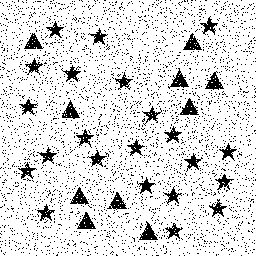
Squares: 0
Triangles: 10
Stars: 22
Total shapes: 32